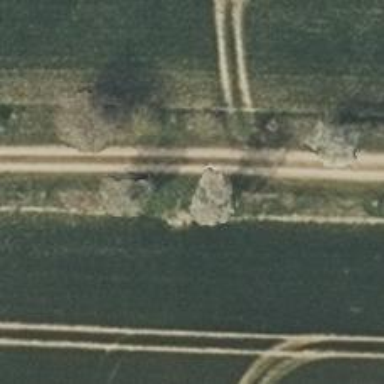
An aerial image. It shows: Deciduous broadleaved tree.